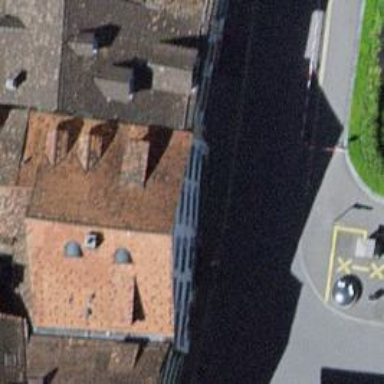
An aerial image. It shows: Hotel.